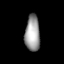
Tissue: lung
Cell type: Endothelial cells
Senescence score: 0.6433
Nuclear area (px): 527
Mean DAPI intensity: 155.125